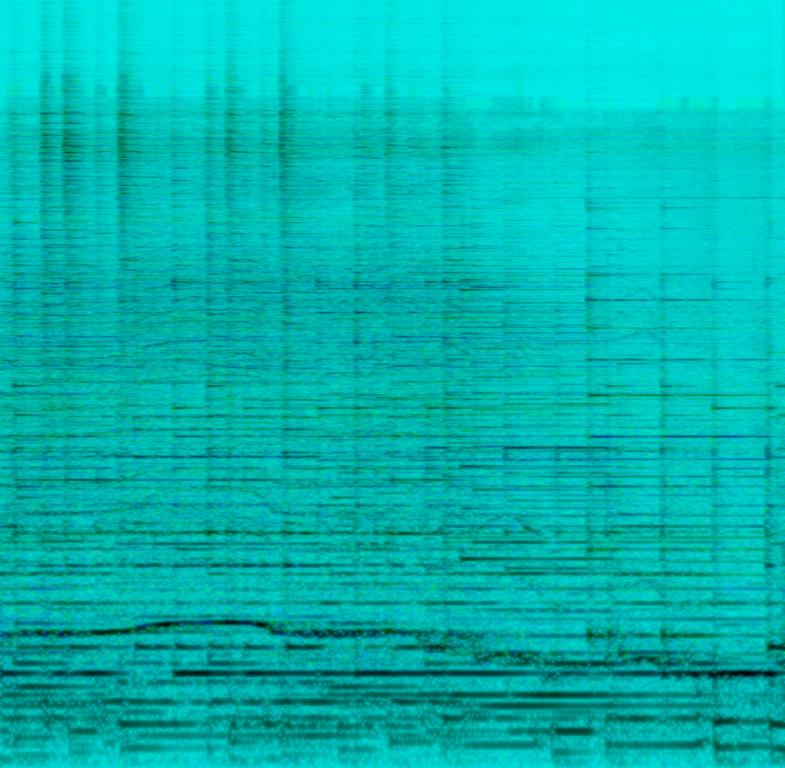
Trio recorded live in a concert hall with a loud upright bass, piano and acoustic guitar playing a solo. Jazz feel and chord progression with no drums. Heartfelt performance.